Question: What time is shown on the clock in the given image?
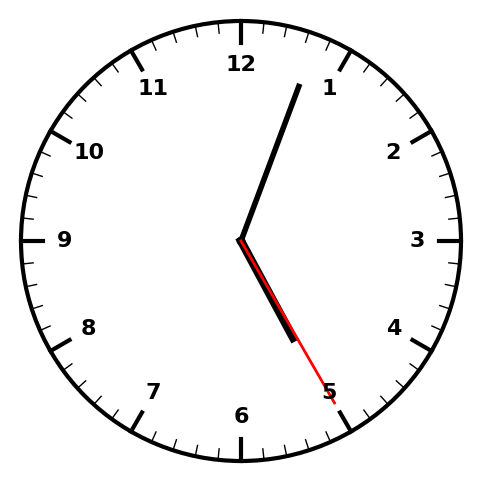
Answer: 05:03:25